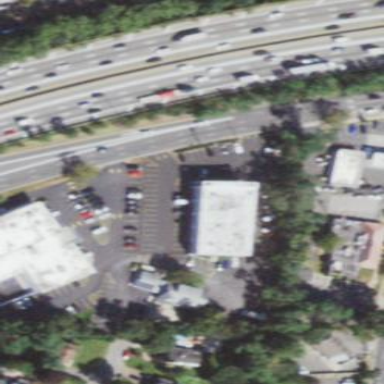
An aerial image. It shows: Commercial area.